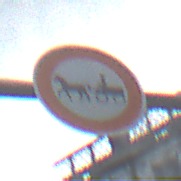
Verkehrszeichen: VerbotGespannfuhrwerke
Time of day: MorningAfternoon
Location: Outdoor (Suburban)
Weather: PartlyCloudy
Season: NotSpecified
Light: Natural